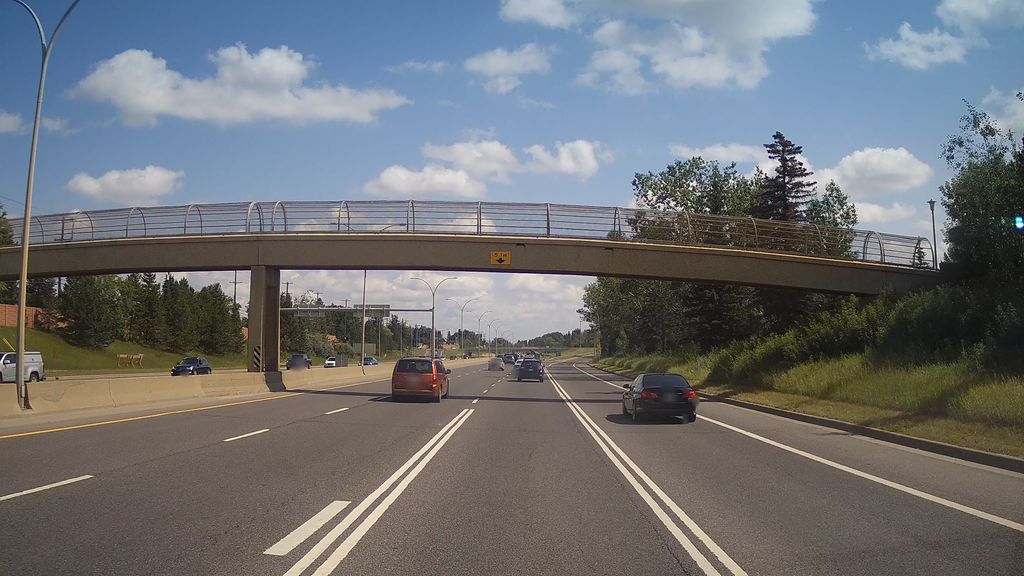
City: edmonton